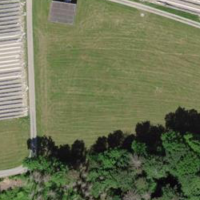
EUNIS habitat code: 52
Species observed at this site:
Hieracium sabaudum